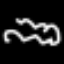
Label: squiggle